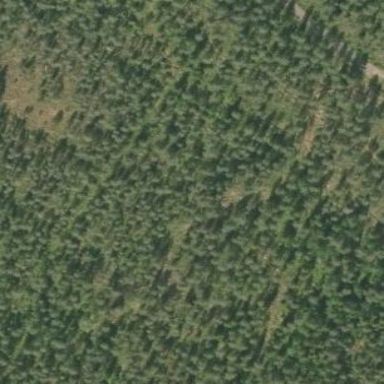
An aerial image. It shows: Needle-leaved woodland.